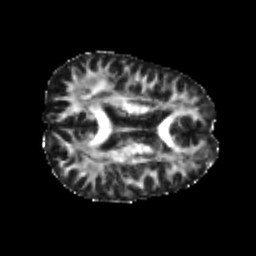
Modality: FA
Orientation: axial
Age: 21
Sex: male
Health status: healthy
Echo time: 0.074 s